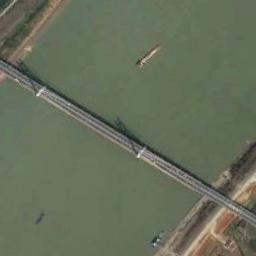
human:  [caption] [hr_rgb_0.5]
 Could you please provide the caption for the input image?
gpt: The bridge is bi-directional, And the water under the bridge appears dark blue .

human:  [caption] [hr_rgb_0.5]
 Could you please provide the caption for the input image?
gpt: A bridge built on a dark green river and some cars on the bridge .

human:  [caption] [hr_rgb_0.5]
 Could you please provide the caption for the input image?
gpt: A slender, Straight bridge connects the land on both sides of the turquoise water  There are many ships in the river .

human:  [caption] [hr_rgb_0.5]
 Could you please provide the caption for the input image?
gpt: There is a bridge over the green river .

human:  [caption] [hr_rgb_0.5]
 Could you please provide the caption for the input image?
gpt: A boat is in the river under the bridge .